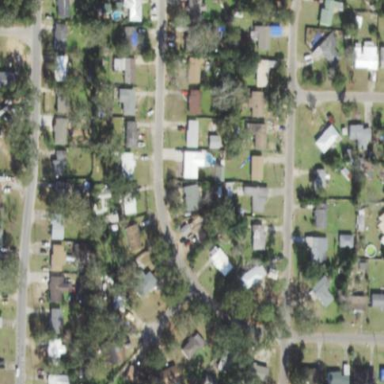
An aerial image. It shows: This residential area consists of single-family homes.